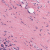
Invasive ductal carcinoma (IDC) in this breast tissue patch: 1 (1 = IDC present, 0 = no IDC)